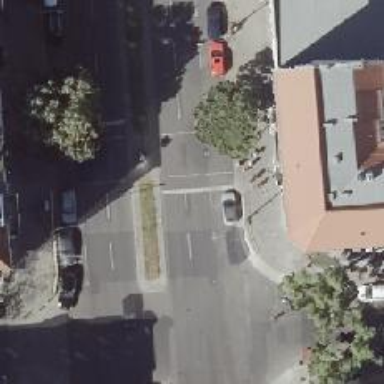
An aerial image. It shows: Road with traffic signals for signaling.